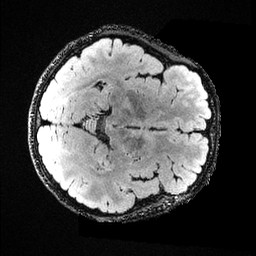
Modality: FLAIR
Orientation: axial
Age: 23
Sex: female
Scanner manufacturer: ge
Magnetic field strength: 3 T
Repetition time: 4.802 s
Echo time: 0.1163 s